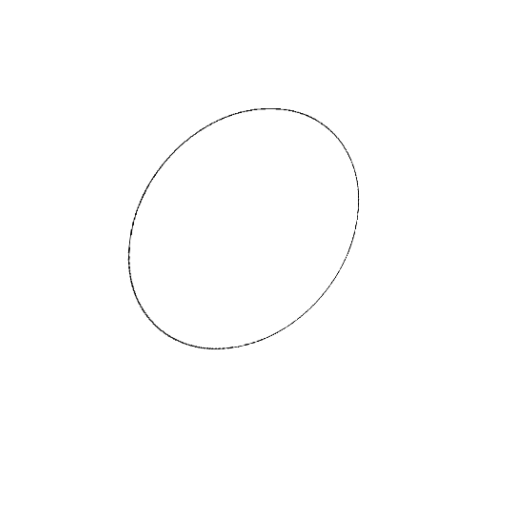
Crossing number: 0